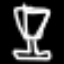
Label: hourglass